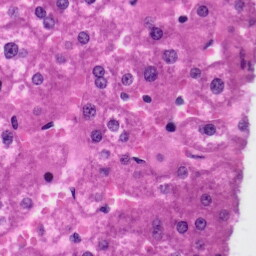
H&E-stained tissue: Liver